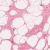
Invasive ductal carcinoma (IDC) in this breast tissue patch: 0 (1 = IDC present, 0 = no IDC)